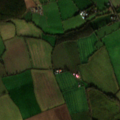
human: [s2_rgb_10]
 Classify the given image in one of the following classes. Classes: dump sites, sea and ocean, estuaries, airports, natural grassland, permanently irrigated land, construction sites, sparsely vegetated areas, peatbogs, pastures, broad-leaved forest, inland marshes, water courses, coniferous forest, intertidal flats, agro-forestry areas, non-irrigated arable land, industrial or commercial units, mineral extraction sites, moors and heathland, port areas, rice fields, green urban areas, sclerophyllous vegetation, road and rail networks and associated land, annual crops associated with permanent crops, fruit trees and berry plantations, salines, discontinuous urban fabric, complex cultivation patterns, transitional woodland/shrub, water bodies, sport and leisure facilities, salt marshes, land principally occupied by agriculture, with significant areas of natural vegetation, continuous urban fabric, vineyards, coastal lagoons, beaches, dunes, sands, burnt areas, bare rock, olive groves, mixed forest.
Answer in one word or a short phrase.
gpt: non-irrigated arable land, pastures, coniferous forest, transitional woodland/shrub